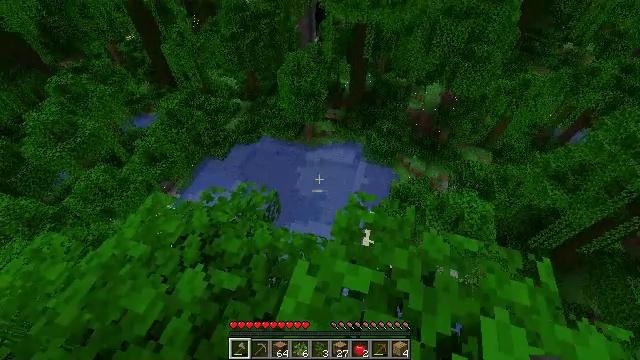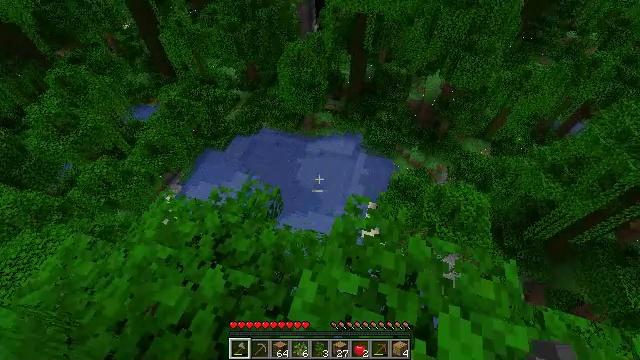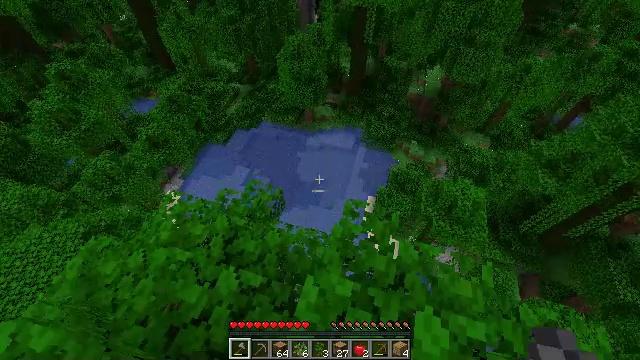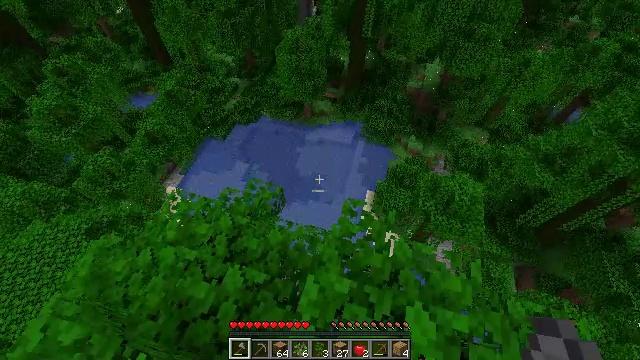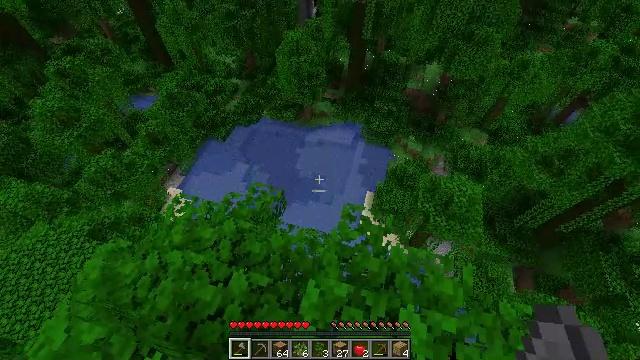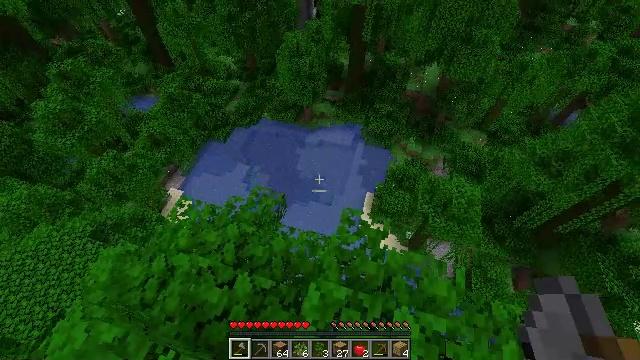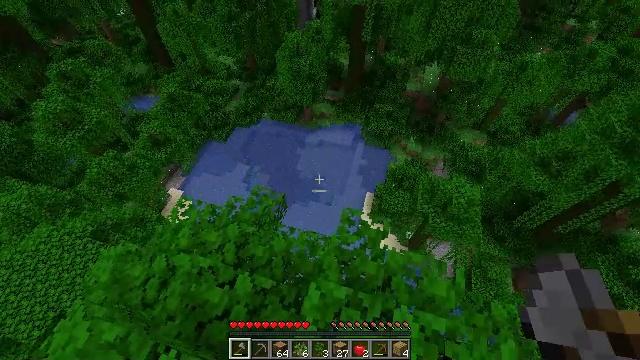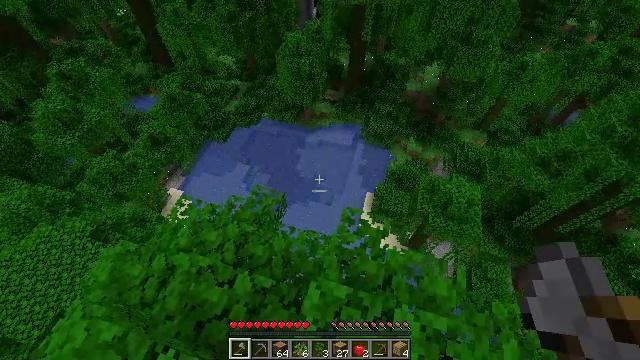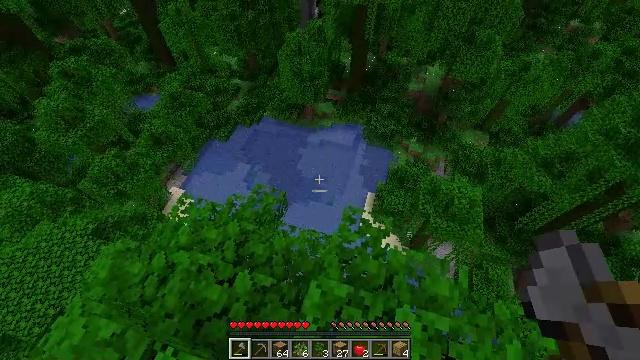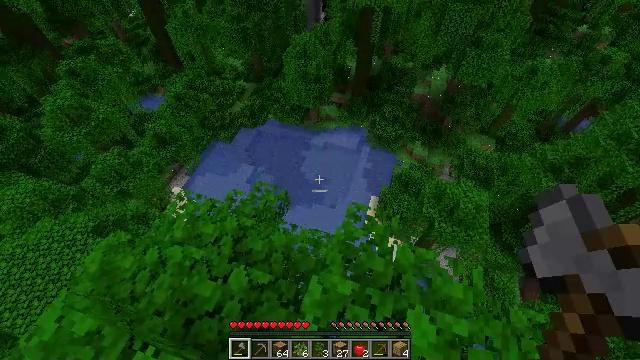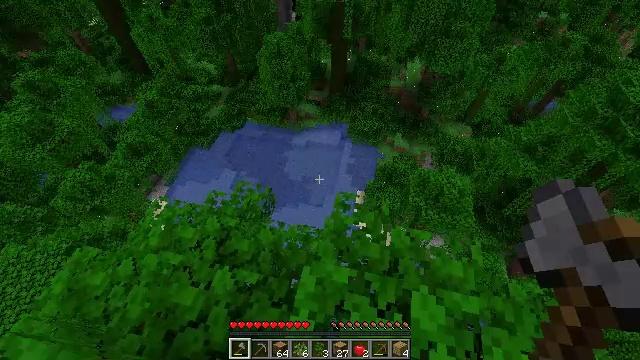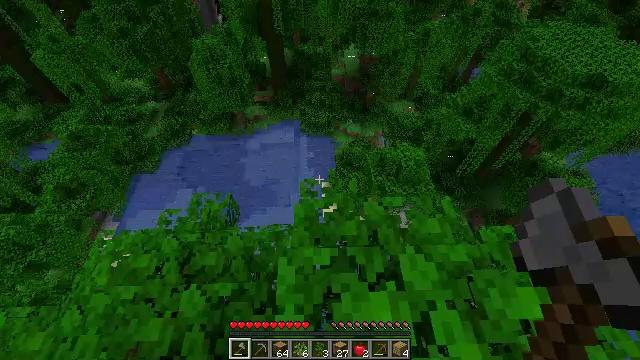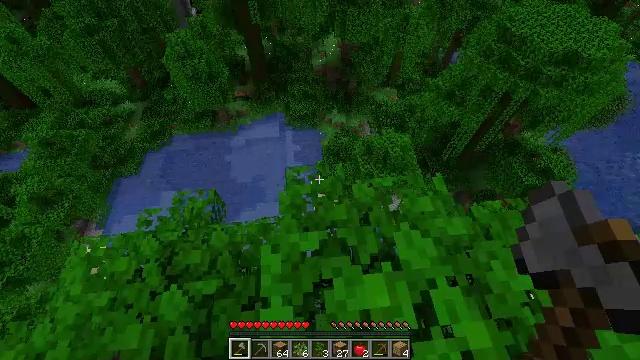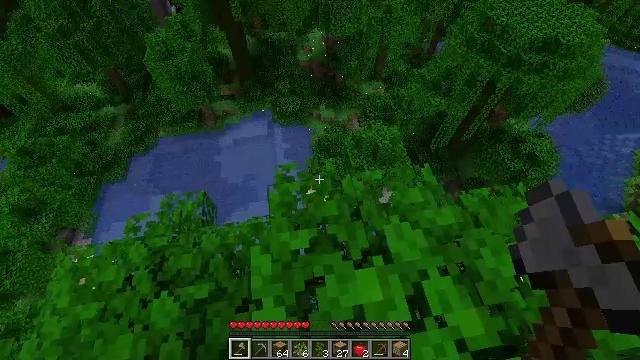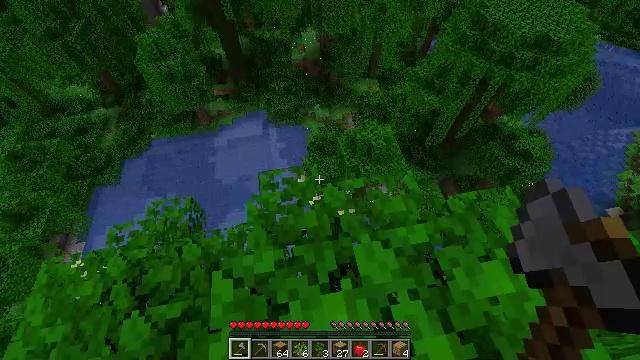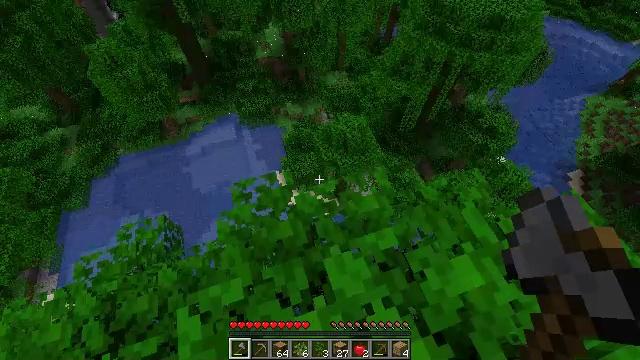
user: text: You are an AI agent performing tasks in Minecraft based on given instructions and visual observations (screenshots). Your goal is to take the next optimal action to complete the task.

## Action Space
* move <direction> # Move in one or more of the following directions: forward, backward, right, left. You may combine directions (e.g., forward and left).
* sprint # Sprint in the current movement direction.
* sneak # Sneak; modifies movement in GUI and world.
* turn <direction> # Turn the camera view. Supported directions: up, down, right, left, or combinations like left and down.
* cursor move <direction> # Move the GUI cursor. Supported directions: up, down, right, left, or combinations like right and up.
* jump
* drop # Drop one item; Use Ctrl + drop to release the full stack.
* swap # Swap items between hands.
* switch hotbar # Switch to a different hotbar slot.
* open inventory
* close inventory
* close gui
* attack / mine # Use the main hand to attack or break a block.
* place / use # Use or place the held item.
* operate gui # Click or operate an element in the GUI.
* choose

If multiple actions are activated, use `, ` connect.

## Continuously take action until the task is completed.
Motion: motion action
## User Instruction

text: Chop down a jungle log from the jungle tree.
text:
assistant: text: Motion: turn down, jump
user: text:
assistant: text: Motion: turn down, jump
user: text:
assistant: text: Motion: turn down, jump
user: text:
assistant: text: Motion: jump
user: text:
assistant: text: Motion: no_op
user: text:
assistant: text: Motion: no_op
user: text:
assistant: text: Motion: no_op
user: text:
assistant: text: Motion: no_op
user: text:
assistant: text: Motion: turn left
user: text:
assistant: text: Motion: turn right
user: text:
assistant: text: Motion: move right, turn right
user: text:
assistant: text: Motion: move forward and move right, turn right and down
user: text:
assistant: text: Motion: move forward and move right, turn right
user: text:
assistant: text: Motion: move forward and move right, turn right
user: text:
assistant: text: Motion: move forward and move right, turn right
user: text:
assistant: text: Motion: move forward and move right, sneak, turn right
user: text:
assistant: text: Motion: move forward and move right, sneak
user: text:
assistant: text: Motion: move forward and move right, sneak
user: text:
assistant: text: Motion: move forward and move right, sneak
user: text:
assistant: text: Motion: move forward and move right, sneak
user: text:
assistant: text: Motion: move forward and move right, sneak
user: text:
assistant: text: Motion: move forward and move right, sneak
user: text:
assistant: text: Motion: move forward and move right, sneak
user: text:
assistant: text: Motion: move forward and move right, sneak
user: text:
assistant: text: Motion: move forward and move right, sneak
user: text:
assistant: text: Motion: move forward and move right, sneak
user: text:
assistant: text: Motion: move forward and move right, sneak
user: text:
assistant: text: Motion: move forward and move right, sneak
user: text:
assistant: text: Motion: move forward and move right, sneak
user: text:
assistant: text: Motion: move forward and move right, sneak